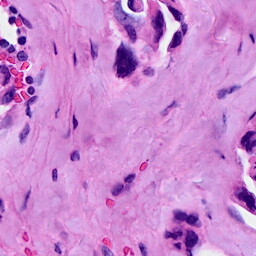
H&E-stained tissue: Breast